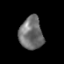
Tissue: prostate
Cell type: T cells
Senescence score: 0.2945
Nuclear area (px): 755
Mean DAPI intensity: 112.03